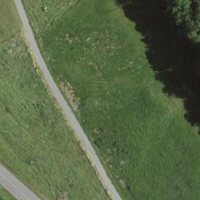
EUNIS habitat code: 52
Species observed at this site:
Milvus milvus
Mustela erminea